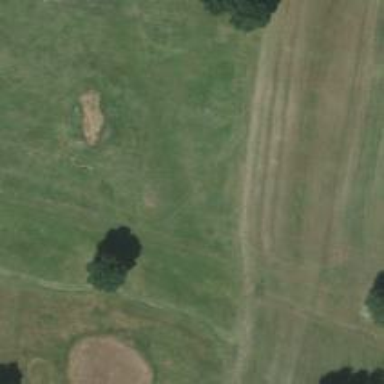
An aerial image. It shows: Golf cartpath that is also road path.